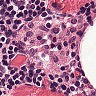
Metastatic tissue present: no